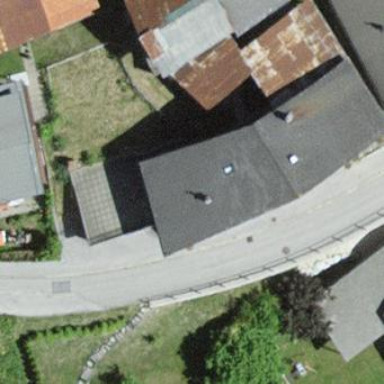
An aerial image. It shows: Residential building.